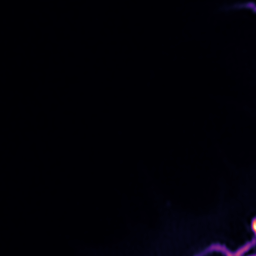
Label: Super-resolution ER image